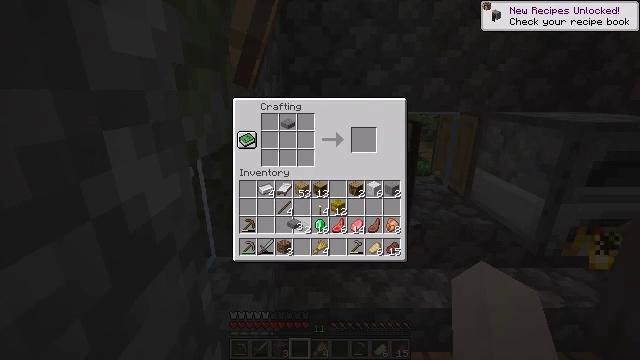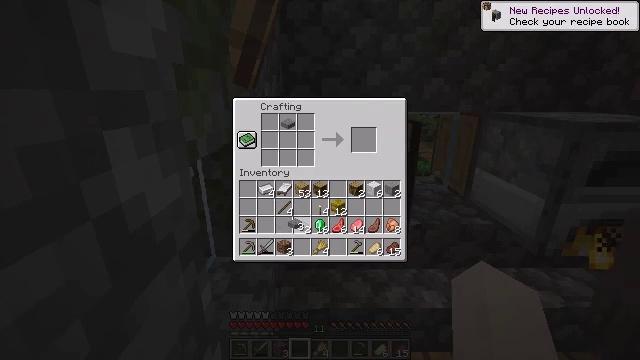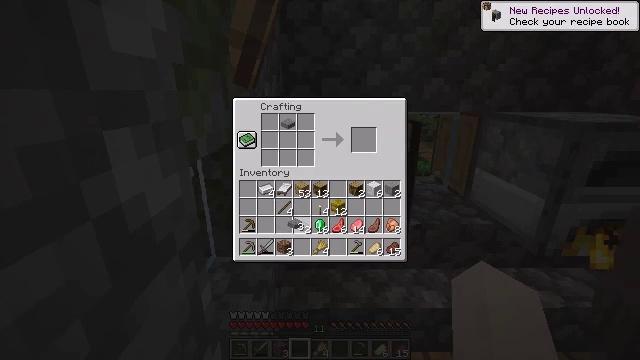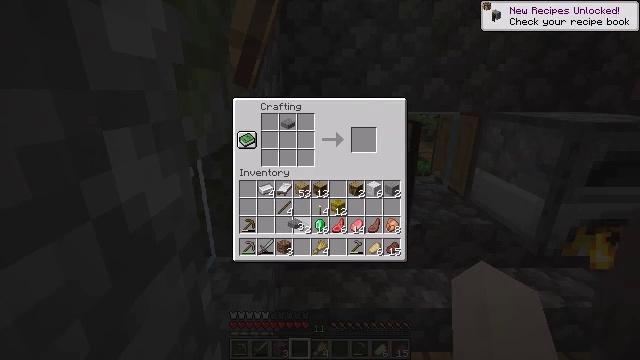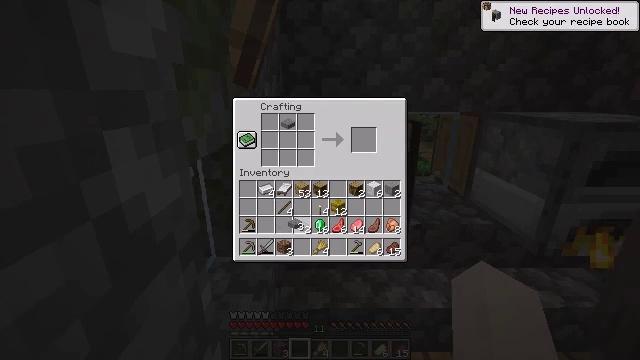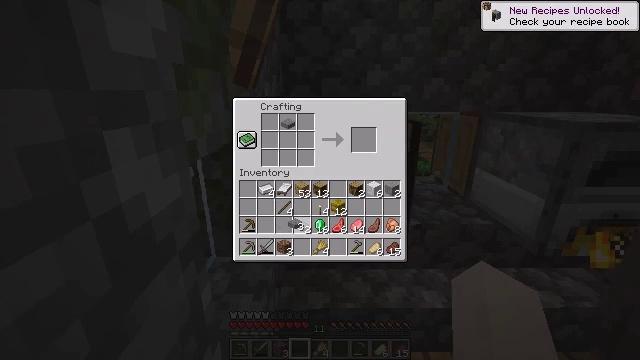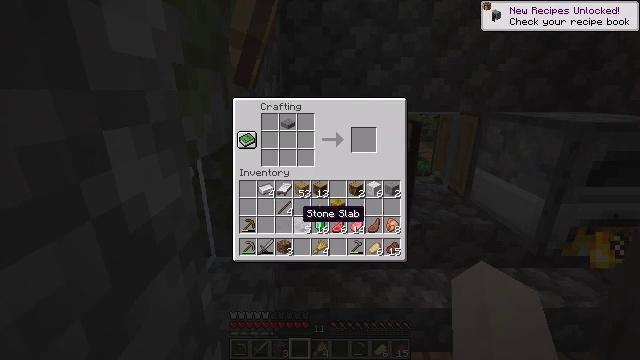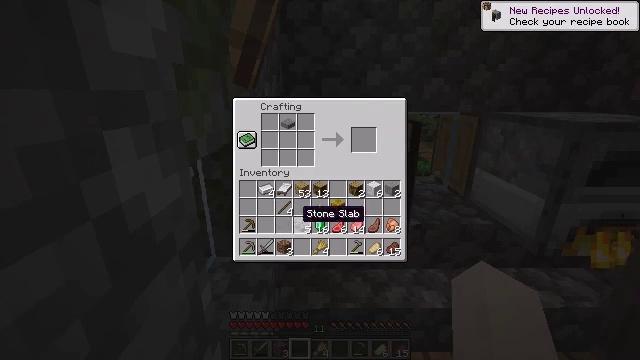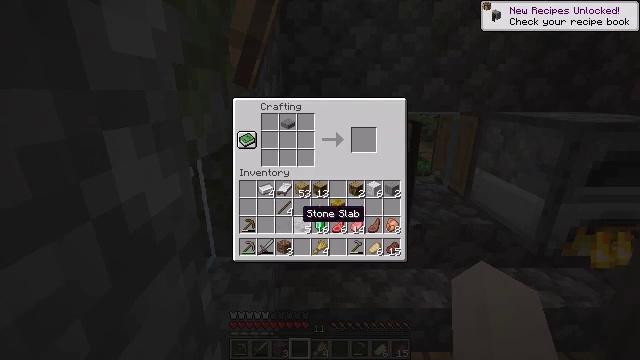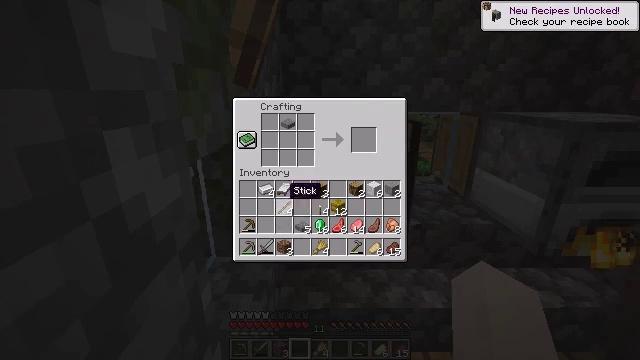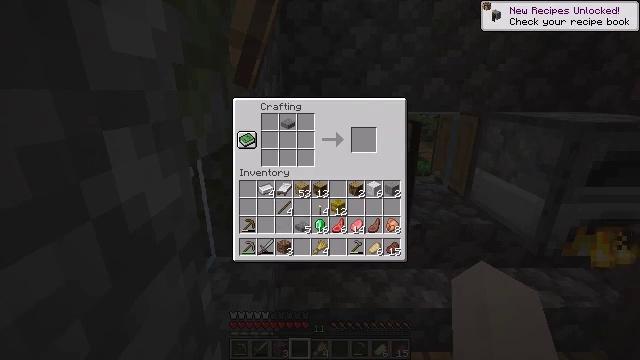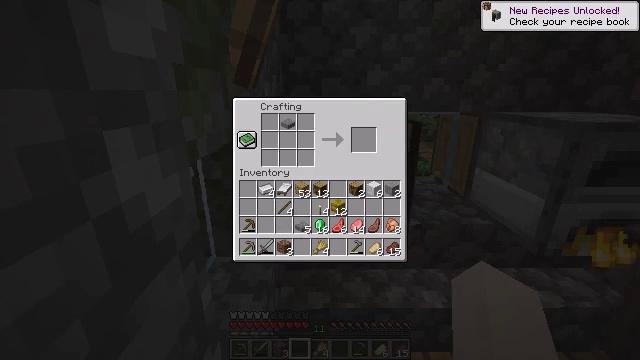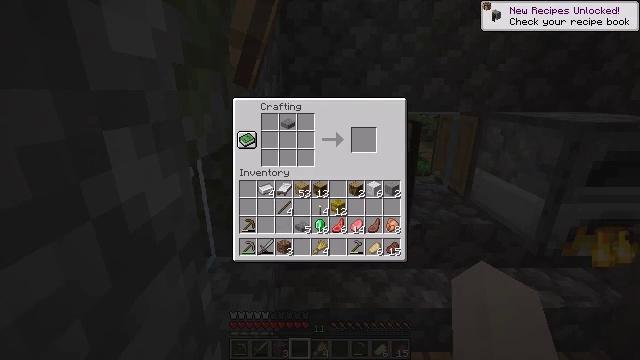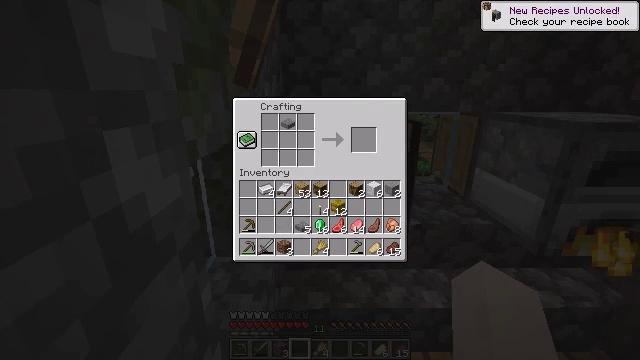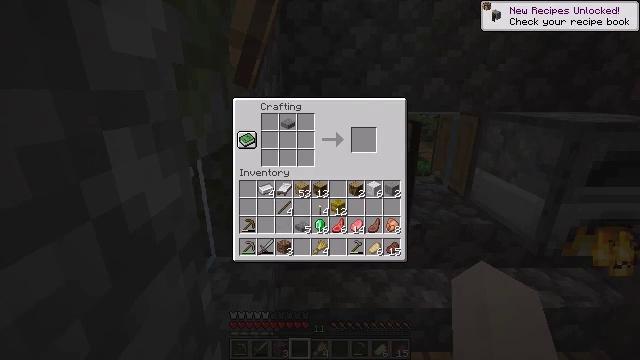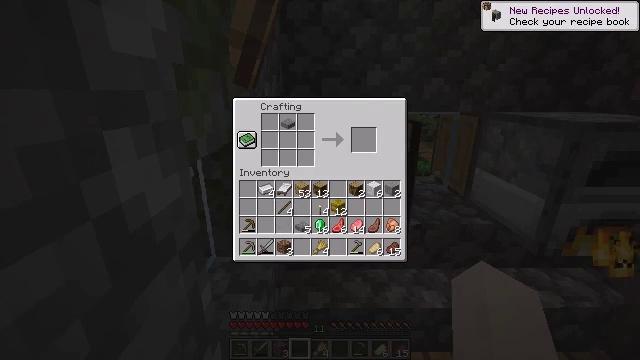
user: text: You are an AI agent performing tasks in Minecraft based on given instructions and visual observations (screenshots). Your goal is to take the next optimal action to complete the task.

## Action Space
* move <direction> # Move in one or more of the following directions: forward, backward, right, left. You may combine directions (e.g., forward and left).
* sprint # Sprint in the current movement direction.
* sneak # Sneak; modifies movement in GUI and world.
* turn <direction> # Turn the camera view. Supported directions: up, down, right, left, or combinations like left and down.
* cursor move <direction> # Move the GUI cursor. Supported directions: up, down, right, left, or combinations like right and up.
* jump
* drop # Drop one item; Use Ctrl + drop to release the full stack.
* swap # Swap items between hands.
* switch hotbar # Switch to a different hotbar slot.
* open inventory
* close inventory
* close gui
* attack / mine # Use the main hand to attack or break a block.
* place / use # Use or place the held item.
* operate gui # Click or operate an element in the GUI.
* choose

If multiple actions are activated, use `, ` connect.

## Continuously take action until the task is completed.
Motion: motion action
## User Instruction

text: Craft a grindstone.
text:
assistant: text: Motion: no_op
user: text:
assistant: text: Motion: no_op
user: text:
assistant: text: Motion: operate gui
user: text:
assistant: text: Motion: operate gui
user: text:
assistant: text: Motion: operate gui
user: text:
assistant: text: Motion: no_op
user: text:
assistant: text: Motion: no_op
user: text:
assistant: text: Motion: no_op
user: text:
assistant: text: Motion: cursor move left and up
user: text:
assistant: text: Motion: cursor move left and up
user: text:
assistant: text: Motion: cursor move up
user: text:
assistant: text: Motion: no_op
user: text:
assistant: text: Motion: no_op
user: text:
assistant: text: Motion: no_op
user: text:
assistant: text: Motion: no_op
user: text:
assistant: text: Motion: cursor move up
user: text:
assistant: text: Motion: no_op
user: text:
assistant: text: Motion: operate gui
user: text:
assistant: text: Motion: operate gui
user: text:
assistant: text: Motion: cursor move left
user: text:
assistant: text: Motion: cursor move left and up
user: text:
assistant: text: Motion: no_op
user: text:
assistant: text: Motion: no_op
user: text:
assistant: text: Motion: cursor move left
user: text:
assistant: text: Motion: no_op
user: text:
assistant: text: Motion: no_op
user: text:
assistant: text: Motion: no_op
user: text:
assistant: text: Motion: operate gui
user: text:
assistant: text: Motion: operate gui
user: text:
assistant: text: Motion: no_op